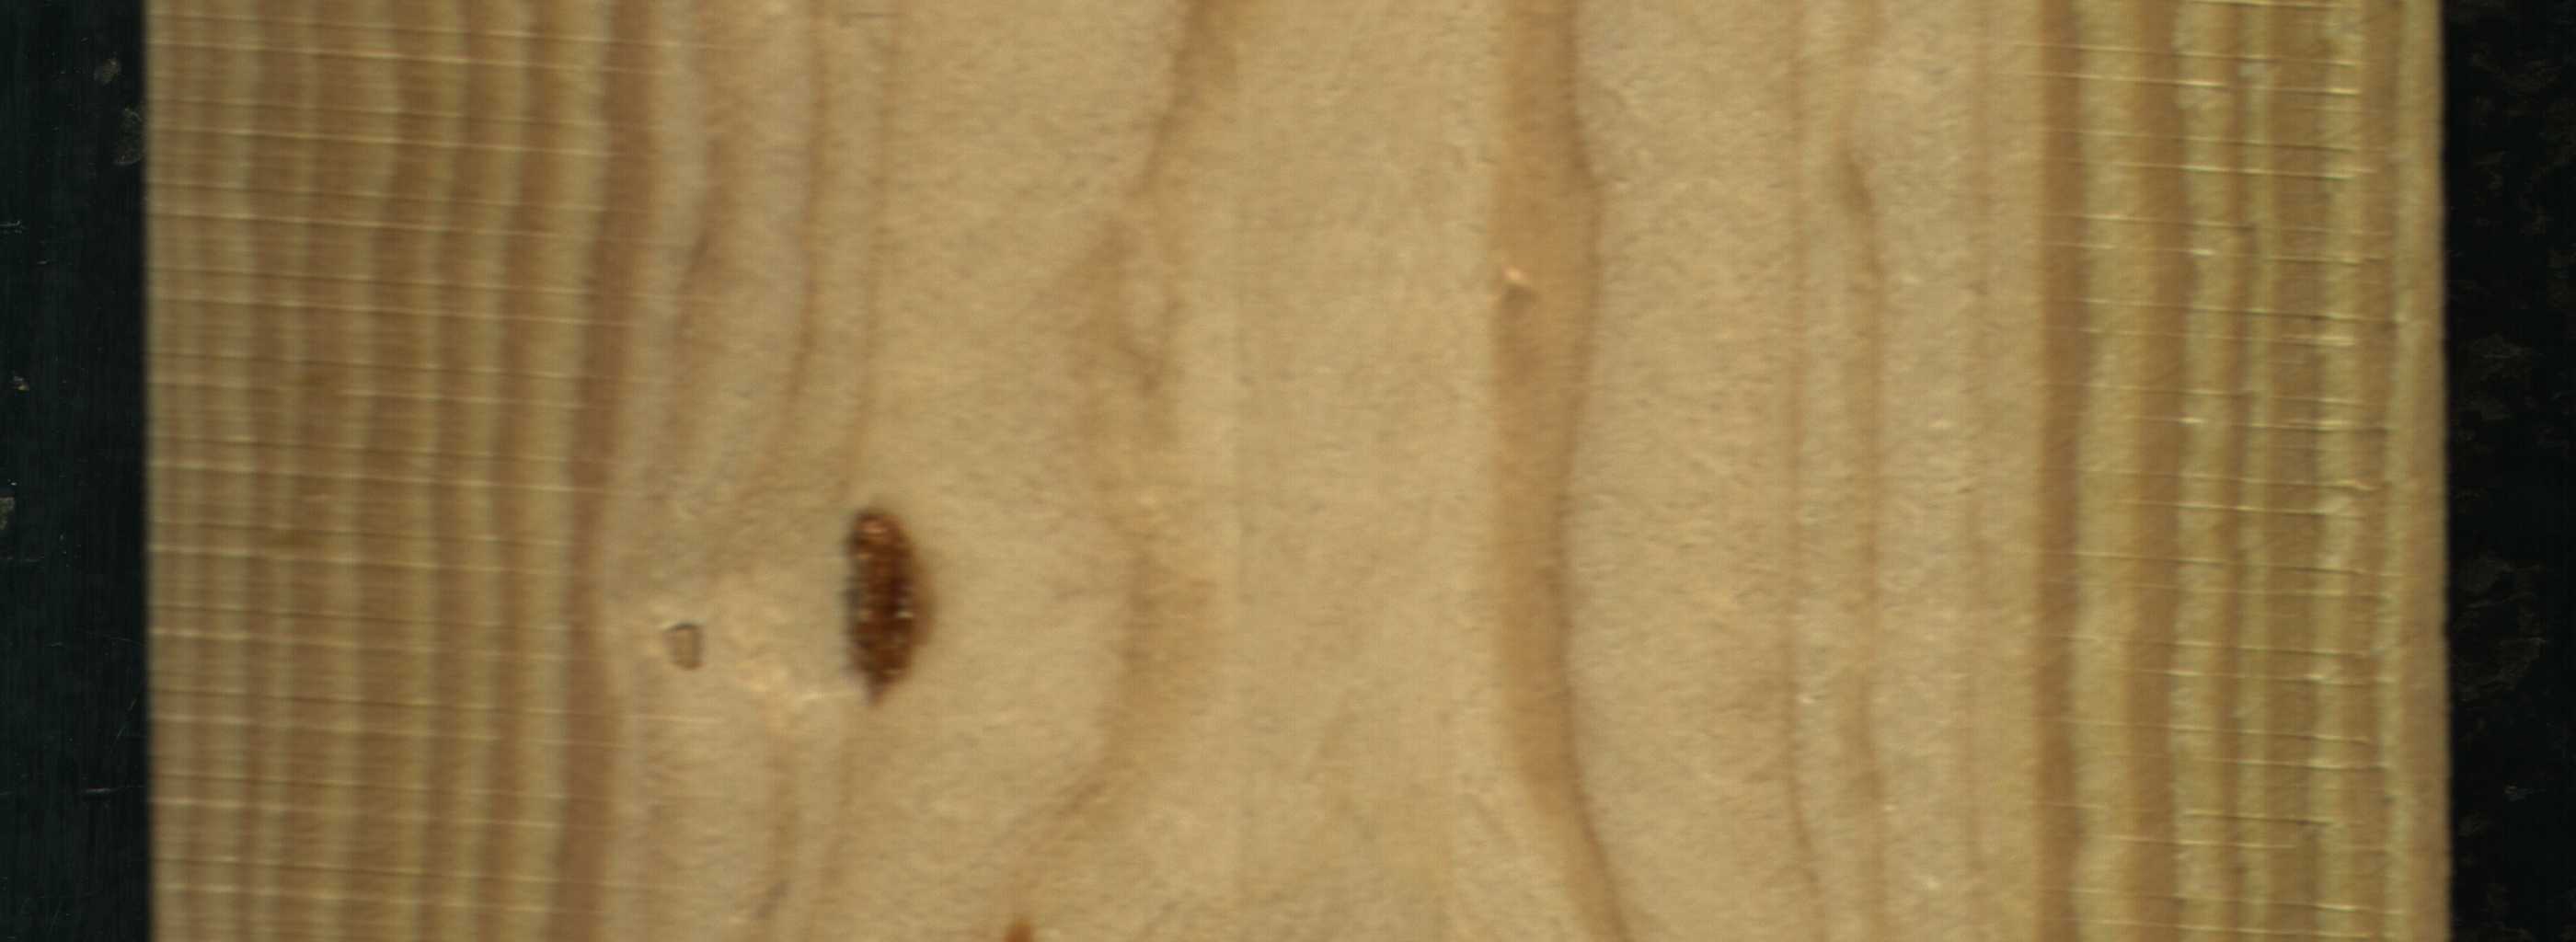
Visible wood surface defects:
resin